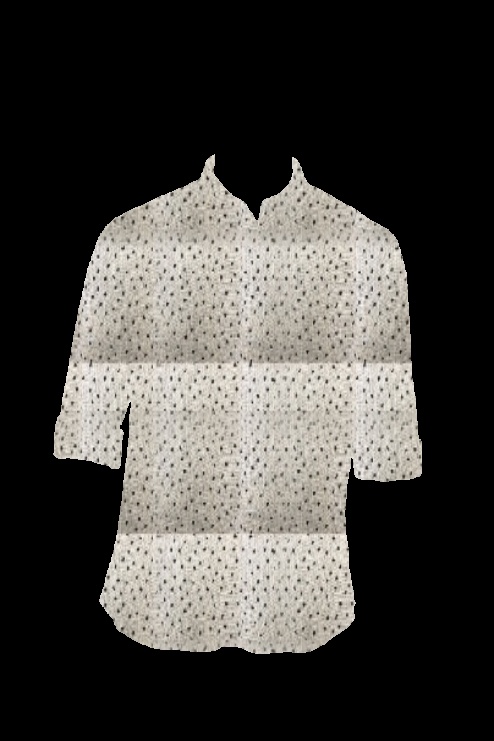
black multi dot tee